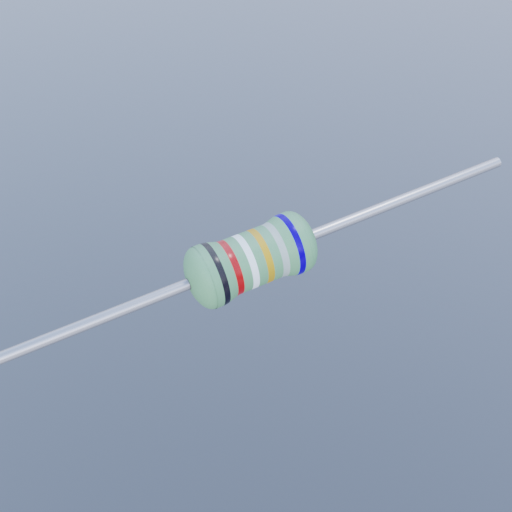
Resistor colour bands (in order): black, red, white, gold, silver, blue